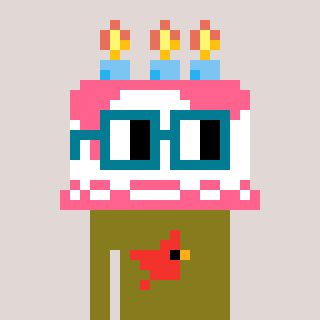
a pixel art character with square dark green glasses, a cake-shaped head and a gunk-colored body on a warm background